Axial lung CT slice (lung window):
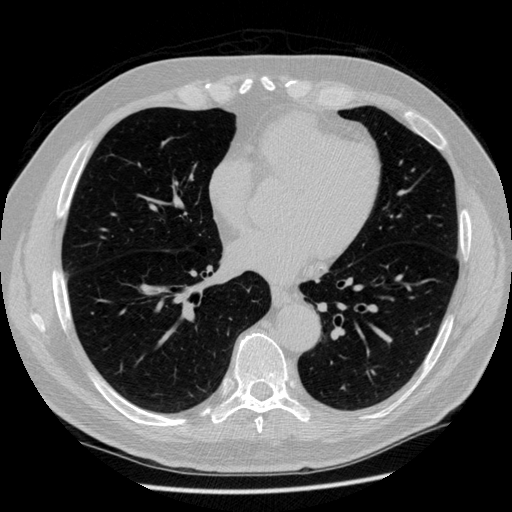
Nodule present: no